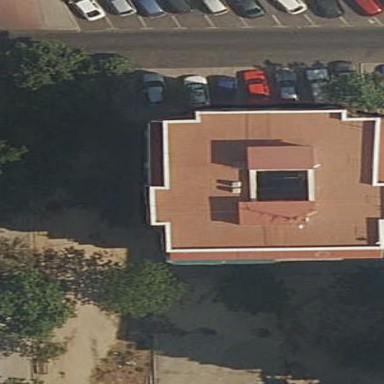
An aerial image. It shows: View of apartment building.